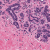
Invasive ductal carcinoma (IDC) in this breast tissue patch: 0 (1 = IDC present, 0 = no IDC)